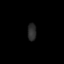
Tissue: lung
Cell type: Endothelial cells
Senescence score: 0.5895
Nuclear area (px): 141
Mean DAPI intensity: 44.135